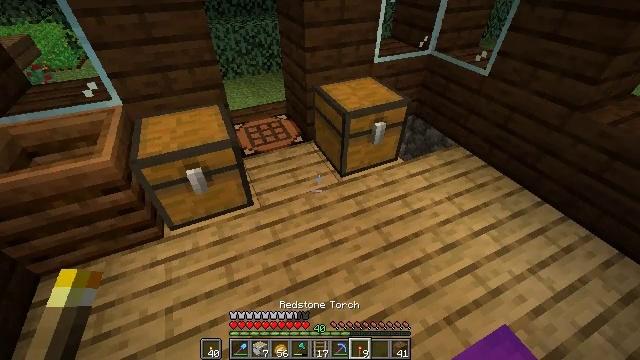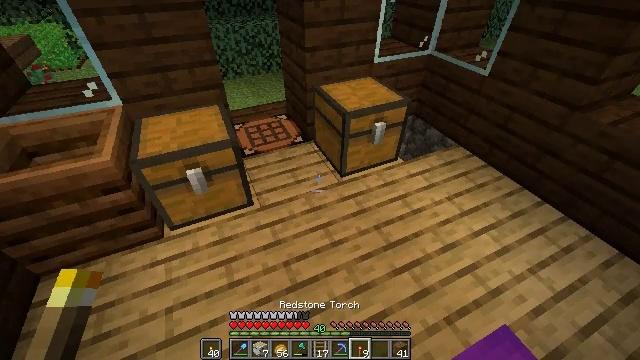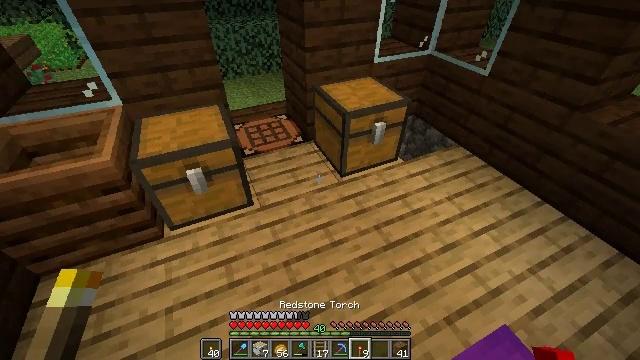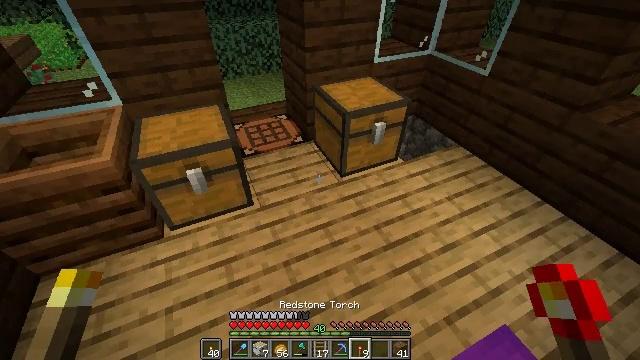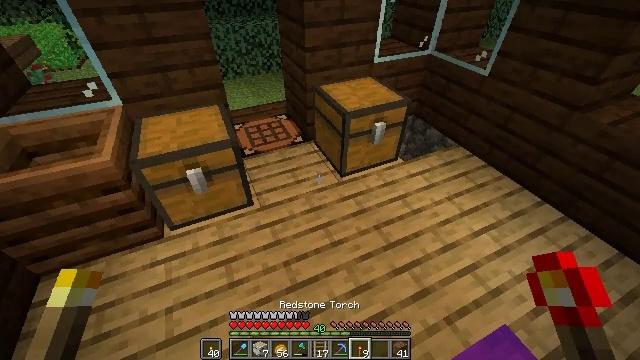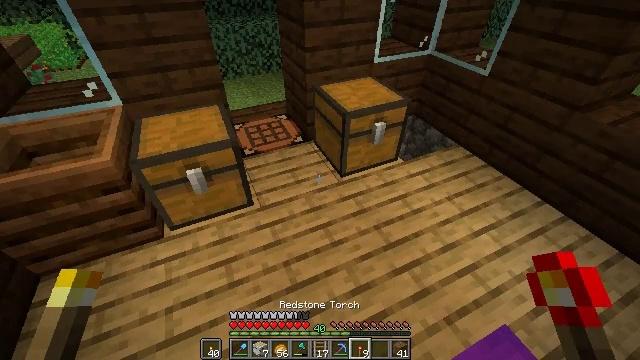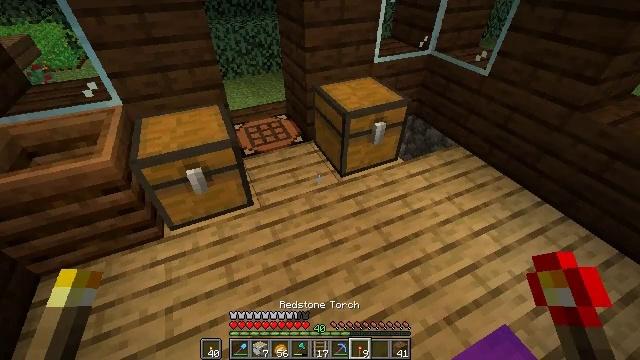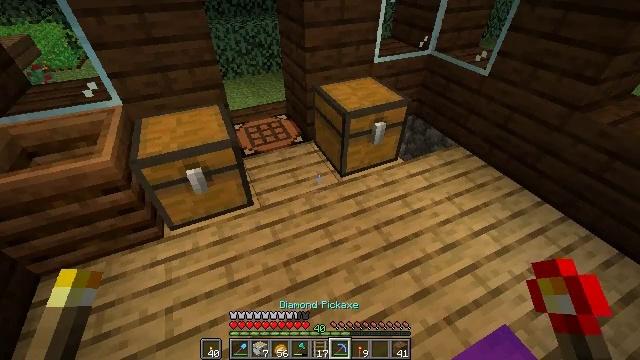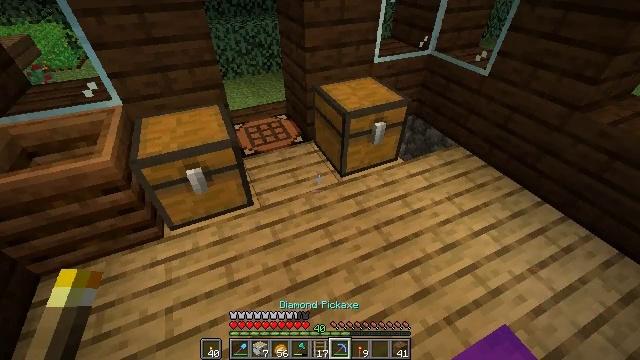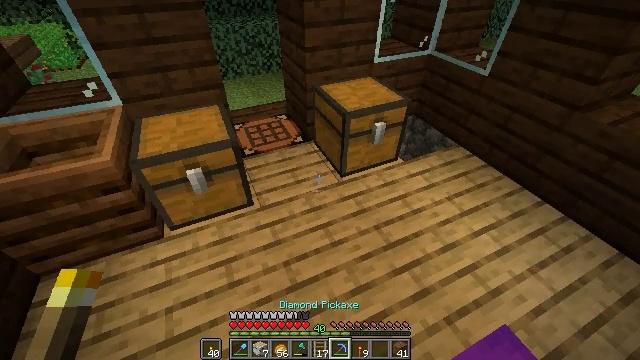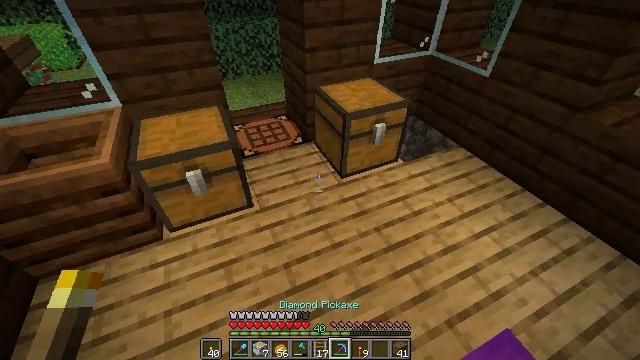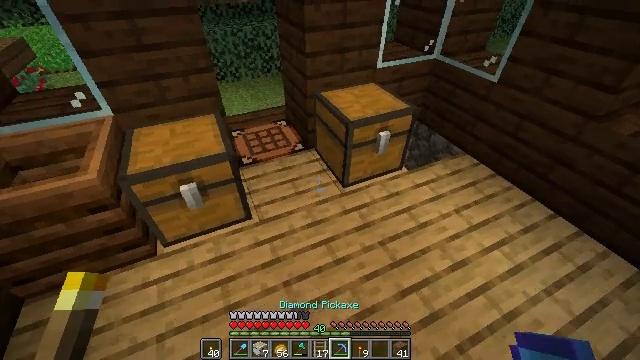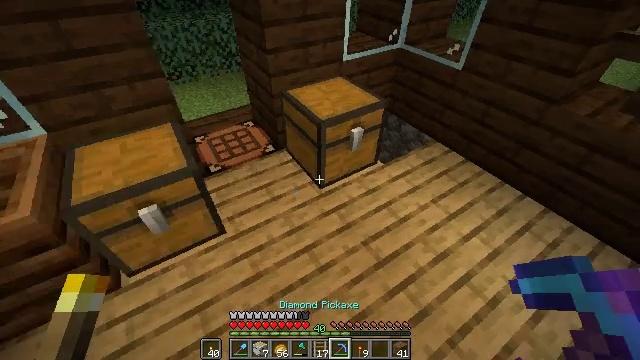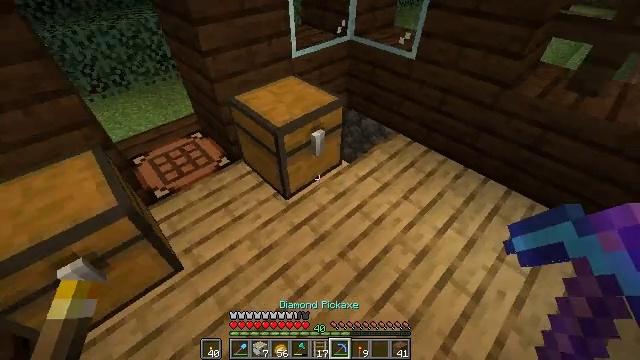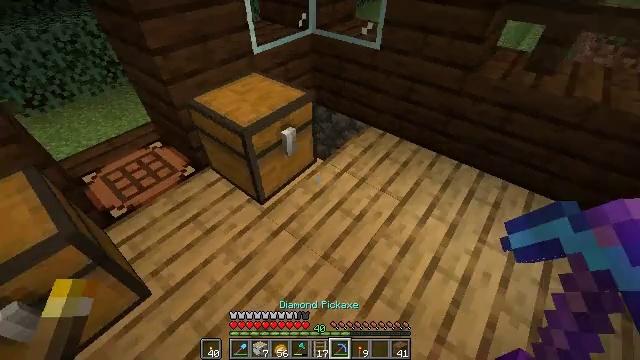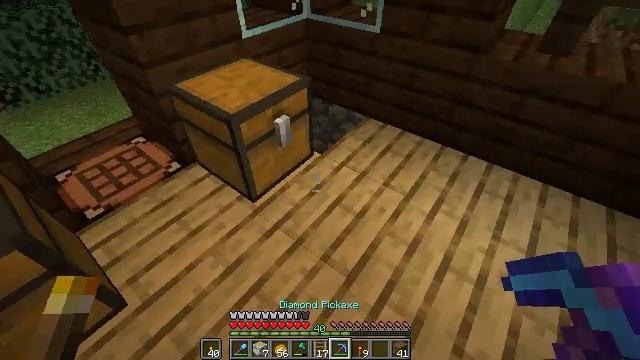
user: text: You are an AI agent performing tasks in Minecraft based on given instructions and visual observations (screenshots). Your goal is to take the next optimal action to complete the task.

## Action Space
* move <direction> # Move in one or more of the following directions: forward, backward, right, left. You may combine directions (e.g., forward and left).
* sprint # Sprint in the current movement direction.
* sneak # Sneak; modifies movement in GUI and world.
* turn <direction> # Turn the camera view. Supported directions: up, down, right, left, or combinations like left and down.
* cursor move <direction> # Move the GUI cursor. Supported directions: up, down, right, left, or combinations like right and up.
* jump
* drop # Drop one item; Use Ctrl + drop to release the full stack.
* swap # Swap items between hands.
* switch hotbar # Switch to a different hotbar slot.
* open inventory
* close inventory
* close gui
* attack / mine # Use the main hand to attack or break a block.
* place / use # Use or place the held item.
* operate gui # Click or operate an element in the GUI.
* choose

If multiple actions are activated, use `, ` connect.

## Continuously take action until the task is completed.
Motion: motion action
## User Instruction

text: Collect potatoes from the garden.
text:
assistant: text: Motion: no_op
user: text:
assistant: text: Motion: no_op
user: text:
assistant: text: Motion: no_op
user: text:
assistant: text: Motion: no_op
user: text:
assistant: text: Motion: no_op
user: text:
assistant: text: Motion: no_op
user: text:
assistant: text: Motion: no_op
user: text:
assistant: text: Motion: no_op
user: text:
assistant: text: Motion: no_op
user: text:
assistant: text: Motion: move forward
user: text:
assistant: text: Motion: move forward
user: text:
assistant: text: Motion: move forward, turn right and down
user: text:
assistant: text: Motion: move forward, turn right and down
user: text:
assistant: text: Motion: move forward, turn right
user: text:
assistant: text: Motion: move forward and move right, turn right
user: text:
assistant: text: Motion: move forward and move right
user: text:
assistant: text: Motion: move forward and move right, turn left
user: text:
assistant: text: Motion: move forward and move right, turn left
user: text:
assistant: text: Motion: move forward and move right, sprint, turn left
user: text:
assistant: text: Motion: move forward and move right, sprint, turn left
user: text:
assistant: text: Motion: move forward and move right, sprint, turn left
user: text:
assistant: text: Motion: move forward and move right, sprint, turn left and up
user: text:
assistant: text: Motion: move forward and move right, sprint, turn left
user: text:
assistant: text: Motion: move forward and move right, turn left
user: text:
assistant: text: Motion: move forward
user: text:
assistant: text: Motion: no_op
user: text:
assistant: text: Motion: turn left
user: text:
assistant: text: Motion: turn left
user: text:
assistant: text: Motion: turn left
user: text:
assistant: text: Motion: turn left